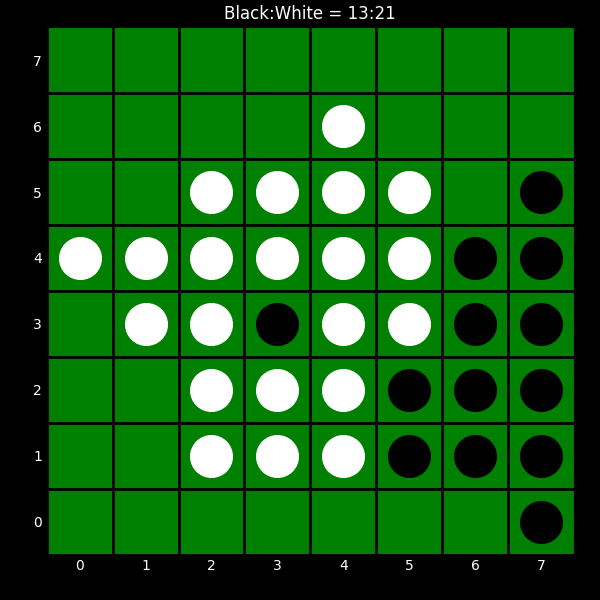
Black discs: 13
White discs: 21